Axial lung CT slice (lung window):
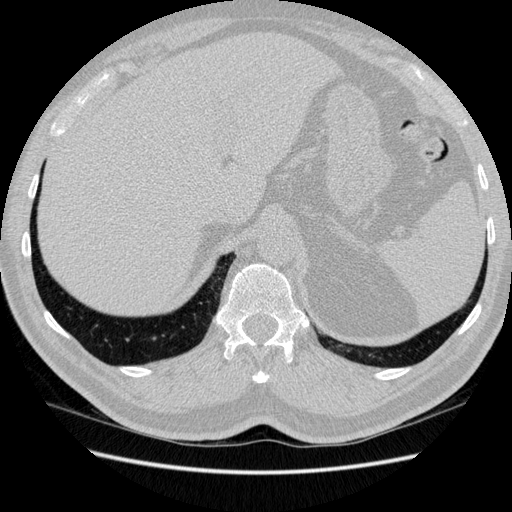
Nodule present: no